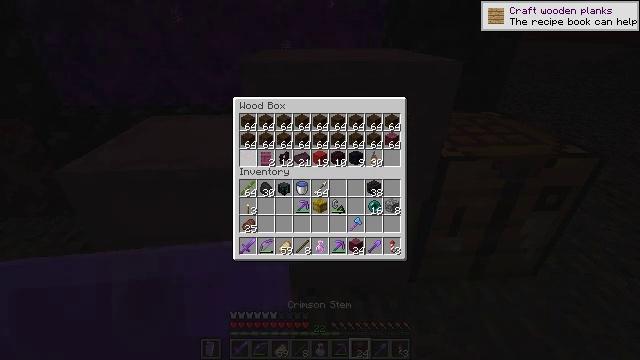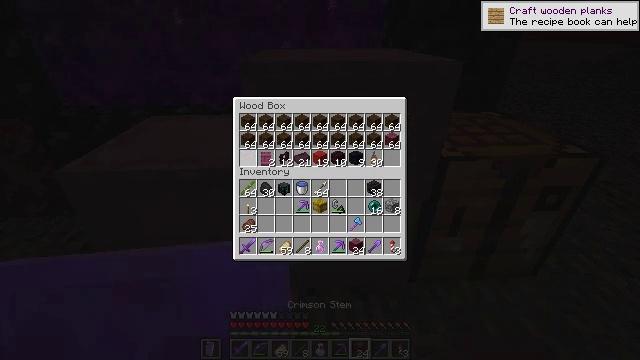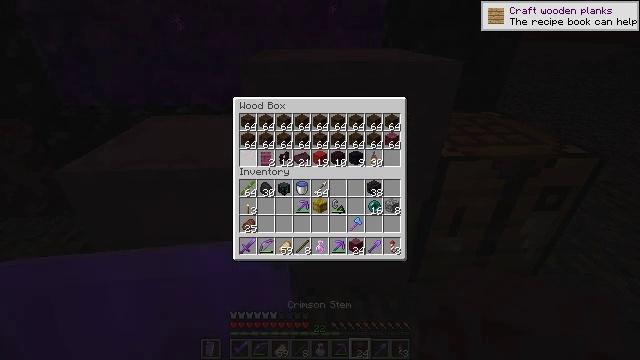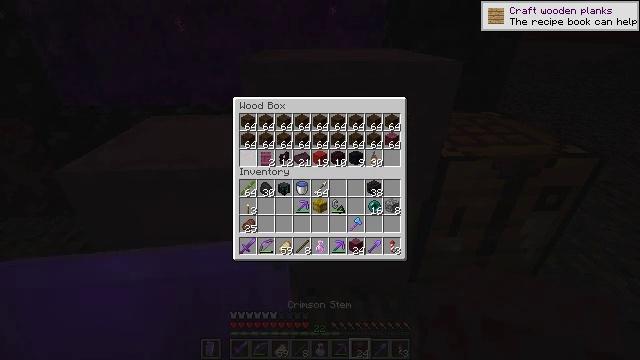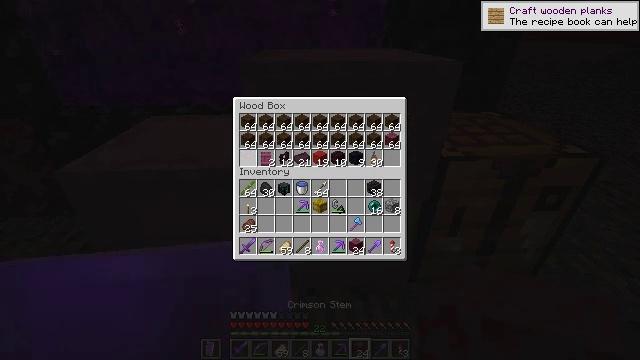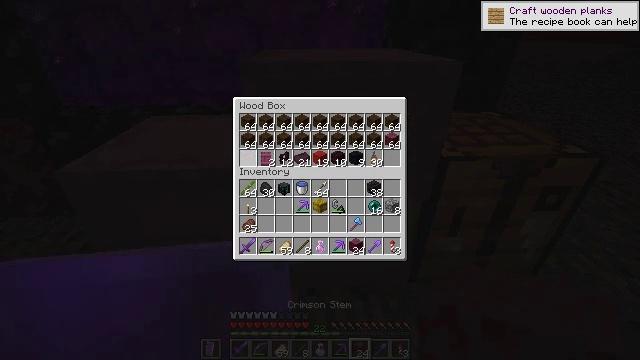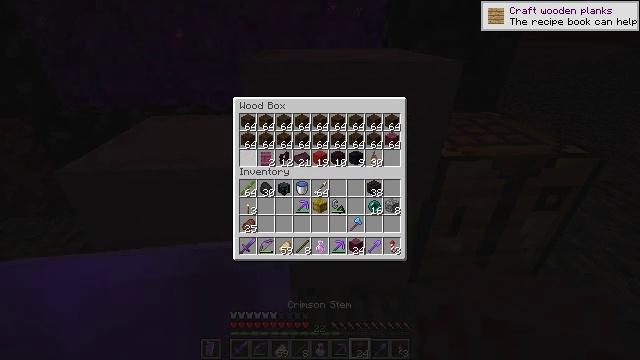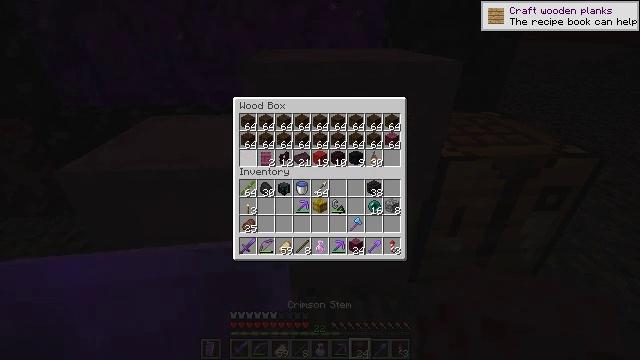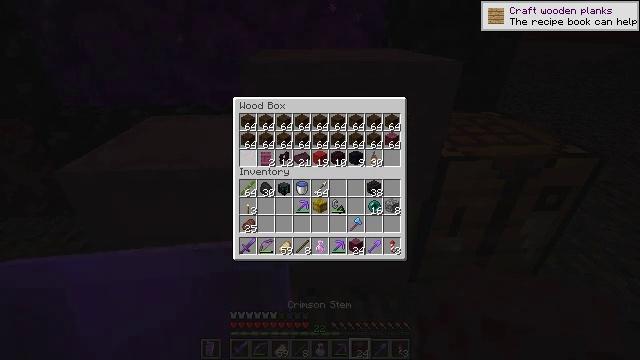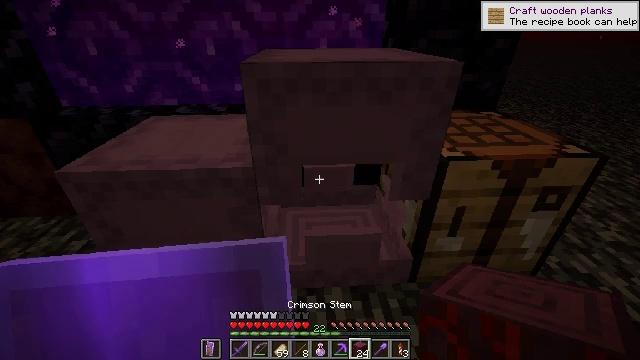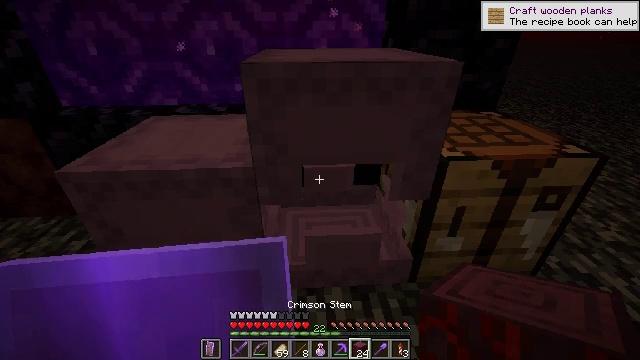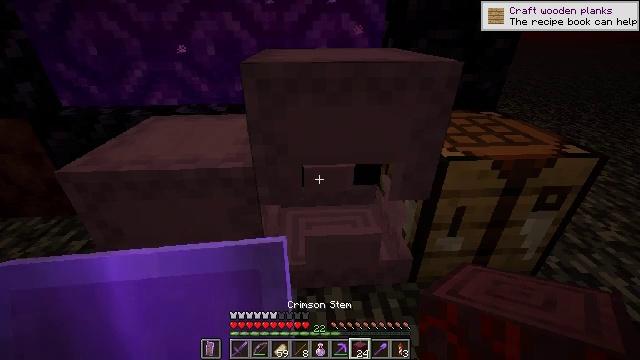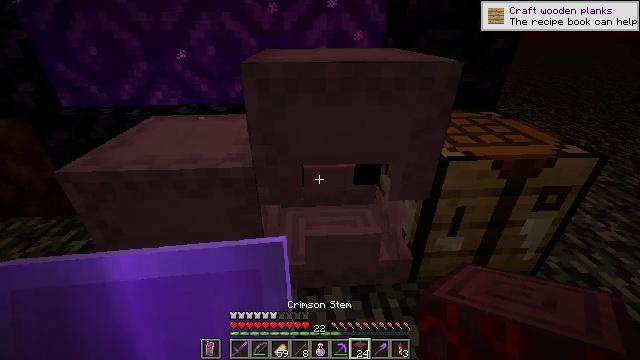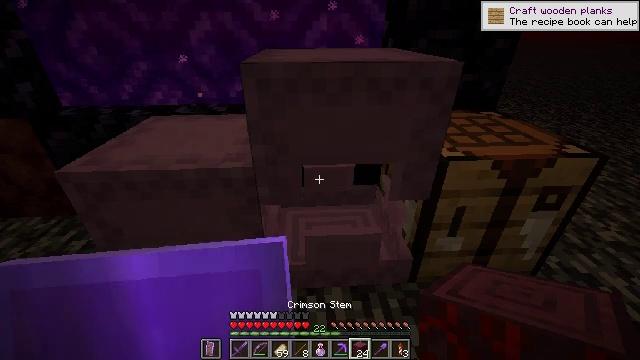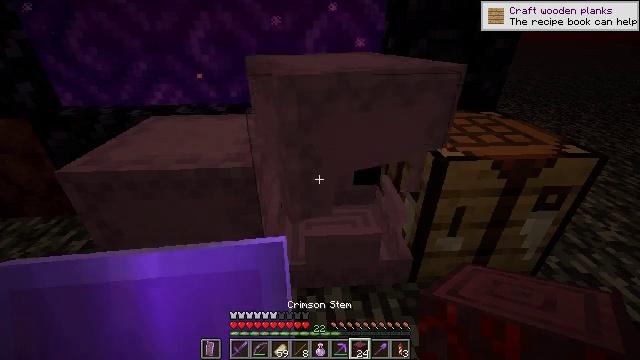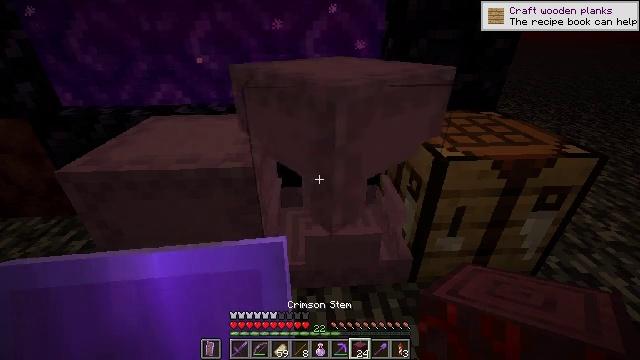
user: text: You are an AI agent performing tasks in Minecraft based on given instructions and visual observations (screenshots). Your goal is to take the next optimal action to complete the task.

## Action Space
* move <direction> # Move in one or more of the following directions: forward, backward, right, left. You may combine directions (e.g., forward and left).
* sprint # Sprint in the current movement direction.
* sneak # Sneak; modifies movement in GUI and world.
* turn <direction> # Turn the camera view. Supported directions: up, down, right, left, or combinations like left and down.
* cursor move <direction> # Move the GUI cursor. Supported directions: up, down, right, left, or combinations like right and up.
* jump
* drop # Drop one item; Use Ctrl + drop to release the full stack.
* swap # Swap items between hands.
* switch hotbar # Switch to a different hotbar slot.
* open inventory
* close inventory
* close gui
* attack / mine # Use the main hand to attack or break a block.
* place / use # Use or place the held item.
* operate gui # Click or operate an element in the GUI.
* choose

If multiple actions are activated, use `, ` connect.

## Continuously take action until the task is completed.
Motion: motion action
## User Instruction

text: Craft crimson planks.
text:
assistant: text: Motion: sneak
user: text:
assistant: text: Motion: no_op
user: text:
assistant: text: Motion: no_op
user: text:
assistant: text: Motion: no_op
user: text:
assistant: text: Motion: no_op
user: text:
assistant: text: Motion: no_op
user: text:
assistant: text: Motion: no_op
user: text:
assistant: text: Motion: no_op
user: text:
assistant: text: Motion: no_op
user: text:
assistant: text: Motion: no_op
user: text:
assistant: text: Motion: no_op
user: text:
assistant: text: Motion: no_op
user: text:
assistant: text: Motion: no_op
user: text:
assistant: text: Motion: no_op
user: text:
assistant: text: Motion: no_op
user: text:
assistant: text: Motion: no_op
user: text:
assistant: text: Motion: no_op
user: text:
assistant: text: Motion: no_op
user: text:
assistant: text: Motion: no_op
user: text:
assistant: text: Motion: no_op
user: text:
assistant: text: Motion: no_op
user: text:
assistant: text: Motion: no_op
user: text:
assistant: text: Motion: no_op
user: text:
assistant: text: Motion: no_op
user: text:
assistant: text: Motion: no_op
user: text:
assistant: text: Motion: no_op
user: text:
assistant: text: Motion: no_op
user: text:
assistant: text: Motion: no_op
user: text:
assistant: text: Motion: no_op
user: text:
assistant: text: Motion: open inventory